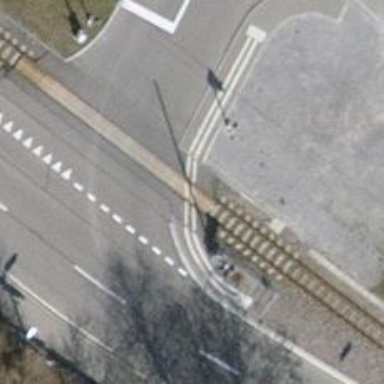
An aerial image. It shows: Crossing for the railway.